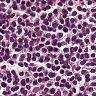
Metastatic tissue present: no